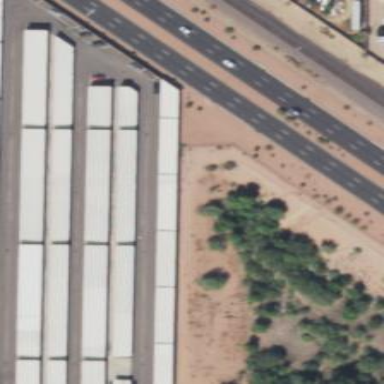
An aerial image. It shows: Storage rental shop.